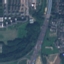
Land use / land cover class: Highway